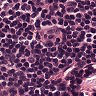
Metastatic tissue present: no